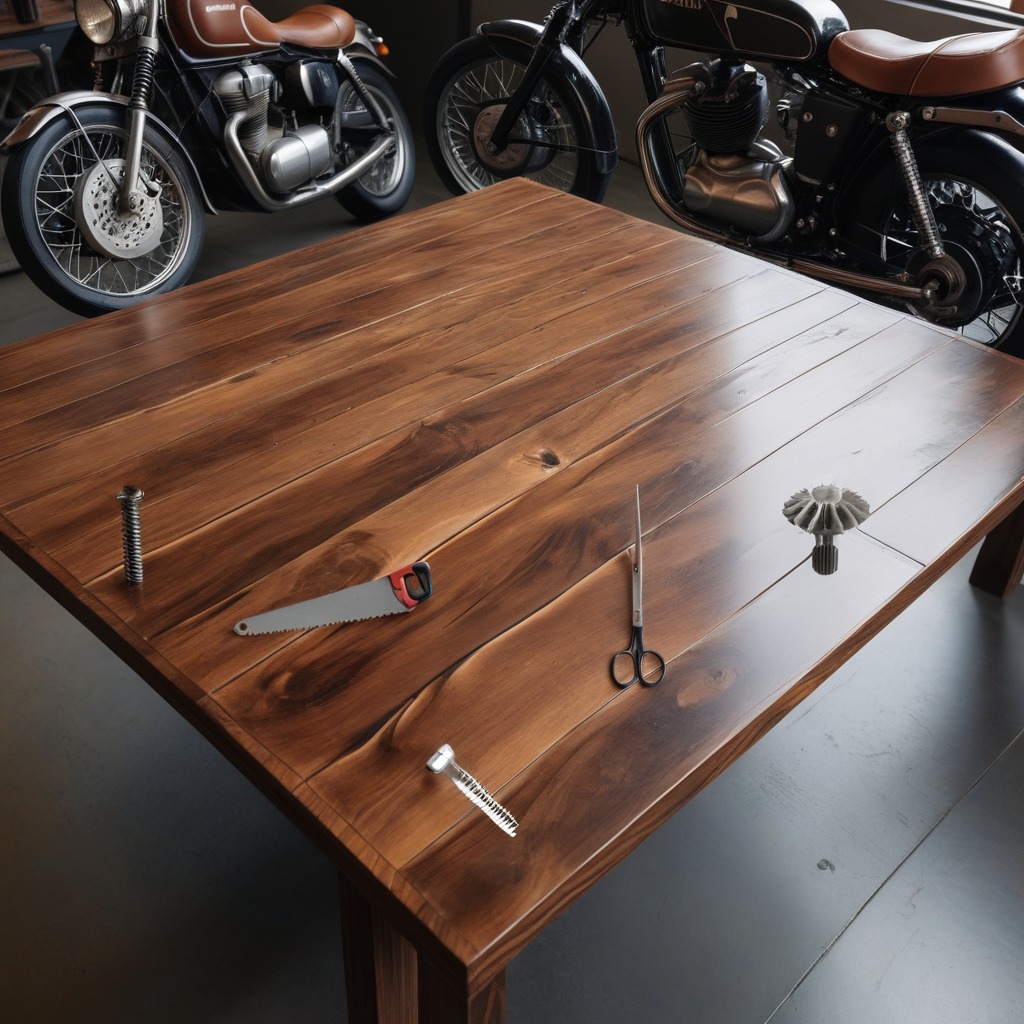
A steel gear with teeth, a metal machine screw, a coiled metal spring, a handheld metal saw, and a pair of scissors are lying on the wooden table in a vintage motorcycle garage.